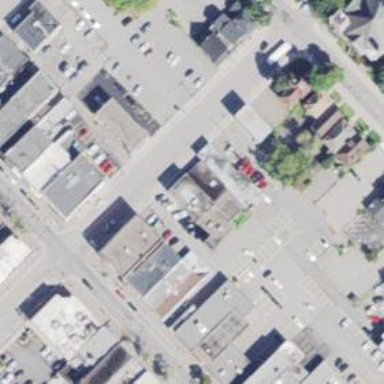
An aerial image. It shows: Alleyway designated as service road.